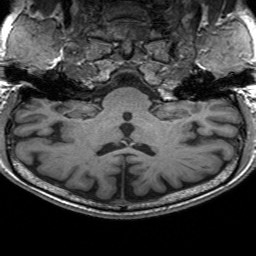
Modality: T1w
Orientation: sagittal
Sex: male
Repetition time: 1.95 s
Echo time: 0.026 s